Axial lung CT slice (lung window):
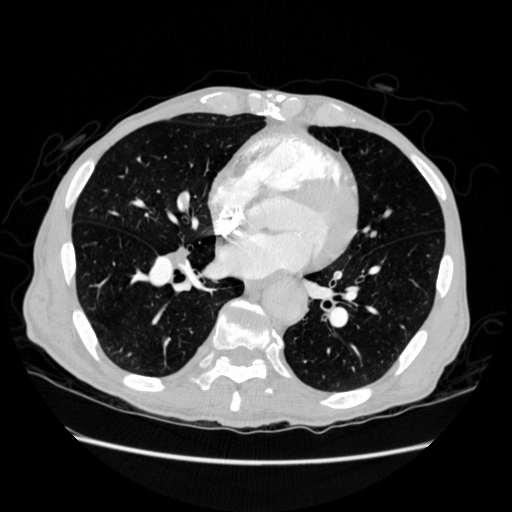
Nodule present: no